Question: I have a modal that I am using from the documentation website:
- <URL>
After adjusting it to my needs, this is what I have:
'''
<div class="modal fade bs-example-modal-lg" id="editPackageModal" tabindex="-1" role="dialog" aria-labelledby="editPackages" aria-hidden="true">
<div class="modal-dialog modal-lg">
<div class="modal-content">
<div class="modal-header">
<h4 class="modal-title" id="myModalLabel">Edit Package</h4>
</div>
<div class="modal-body">
<div>
<label class="control-label">Package Name: </label>
<input type="text" class="form-control" id="package-name" placeholder="Name">
</div>
<!-- Other fields here-->
</div>
<div class="modal-footer">
<button type="button" class="btn btn-default" data-dismiss="modal">Close</button>
<button type="button" class="btn btn-primary" id="savePackageChangesBtn" >Save changes</button>
</div>
</div>
</div>
</div>
'''
Now the problem is that I want the Modal's height to be bigger than it is now because when the user starts typing content, the modal "grows" and that is quite ugly. Instead, I prefer to have a big modal, with a fixed size and use scrolling if needed inside the modal.
To achieve this I added '<div class="modal-dialog modal-lg" style="height:80%;">', but it did nothing.
If however, I use '<div class="modal-dialog modal-lg" style="height:600px;">' I end up with a retarded modal:

So now I am out of options and out of ideas. How can I achieve the following objectives?
1. Have a Modal that has X% of the screen's height (like 80%)
2. Have a Modal with that fixed size, and make the content scrollabe if necessary
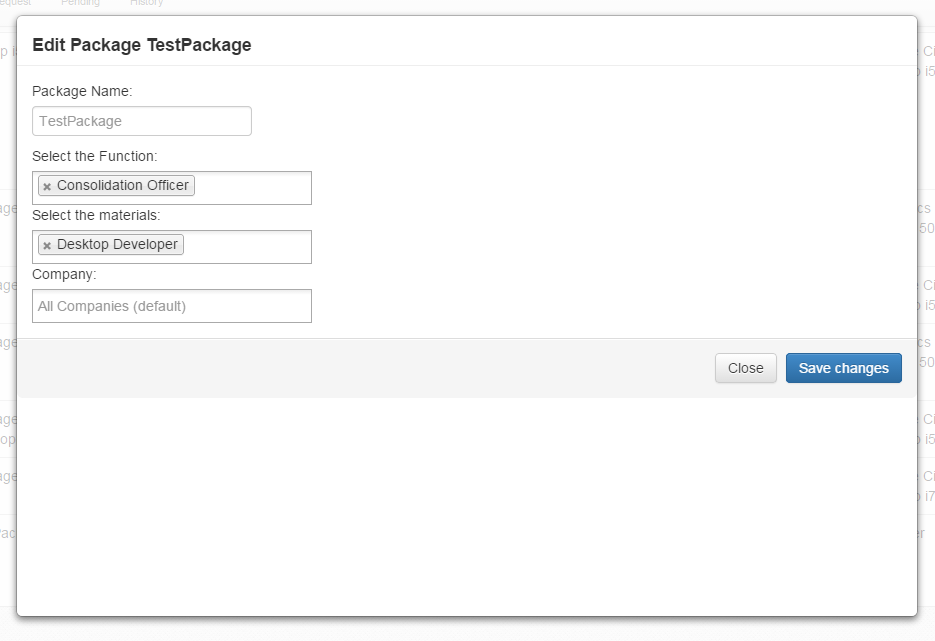
Answer: '''
#editPackageModal .modal-body{
max-height: 50vh;
overflow-y: auto;
}
'''
Chanhe max-height to your needs